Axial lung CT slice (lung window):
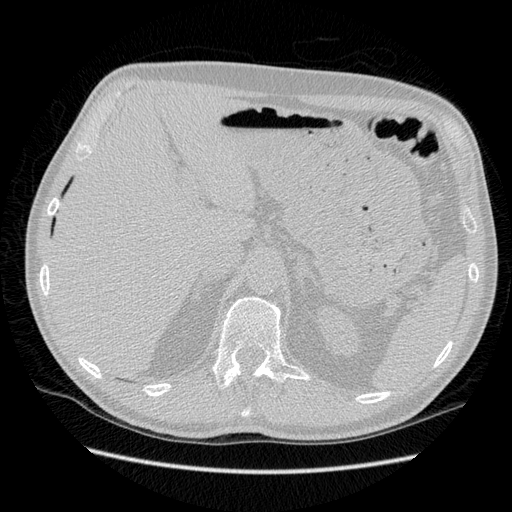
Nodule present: no